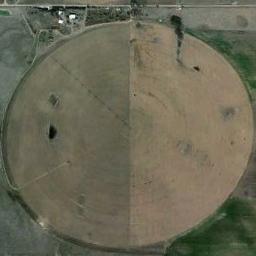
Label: circular_farmland